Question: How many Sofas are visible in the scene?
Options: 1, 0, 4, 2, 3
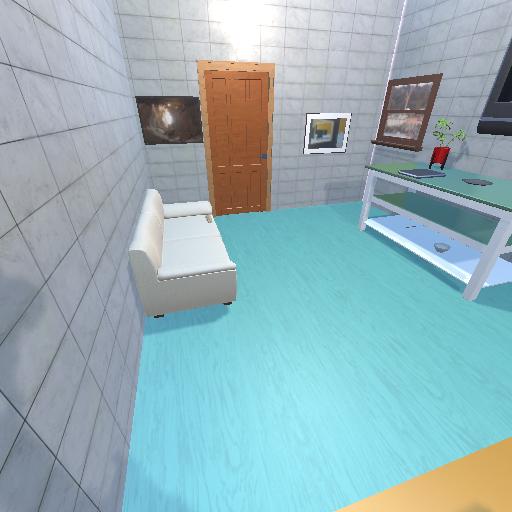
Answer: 1